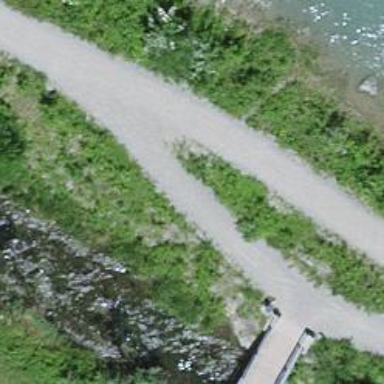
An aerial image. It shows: Unpaved footway.